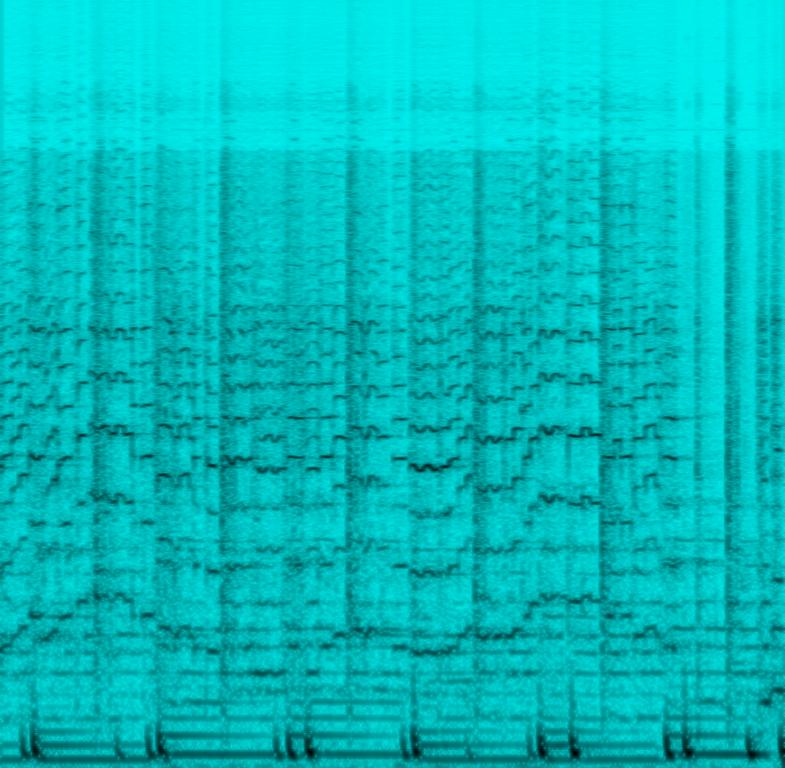
The low quality recording features a hip hop song that contains boomy bass, punchy snare layered with claps, DJ scratching sound effects, addictive staccato violin melody and haunting female vocals melody in the background. The recording is in mono and it sounds energetic and addictive, regardless of the quality of the recording.